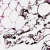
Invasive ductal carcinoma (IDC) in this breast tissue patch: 0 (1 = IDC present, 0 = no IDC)